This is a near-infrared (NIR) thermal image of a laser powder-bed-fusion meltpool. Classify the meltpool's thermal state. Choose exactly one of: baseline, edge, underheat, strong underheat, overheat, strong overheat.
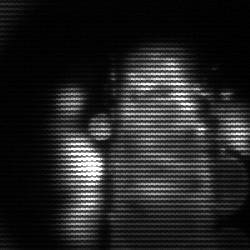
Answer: strong underheat